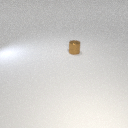
small brown metal cylinder